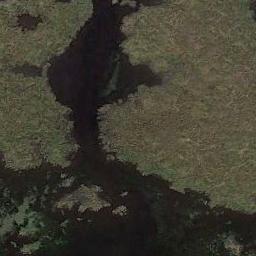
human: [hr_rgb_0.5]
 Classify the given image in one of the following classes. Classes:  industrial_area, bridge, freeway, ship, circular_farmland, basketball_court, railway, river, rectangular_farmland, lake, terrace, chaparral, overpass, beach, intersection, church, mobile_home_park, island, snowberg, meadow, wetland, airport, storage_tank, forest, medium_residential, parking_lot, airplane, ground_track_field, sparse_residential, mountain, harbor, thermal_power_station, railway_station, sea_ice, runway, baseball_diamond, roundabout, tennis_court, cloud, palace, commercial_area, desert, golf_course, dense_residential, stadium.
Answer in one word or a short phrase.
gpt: wetland